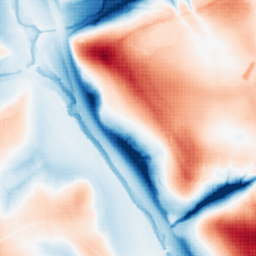
Category: trend_removal
Decomposition family: local_polynomial
Decomposition parameters: window_size: 101
degree: 2
Upsampling method: sinc_blackman
Upsampling parameters: scale: 4
kernel_size: 8
Upsampling scale: 4